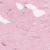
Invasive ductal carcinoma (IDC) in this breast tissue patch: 0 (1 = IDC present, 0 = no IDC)